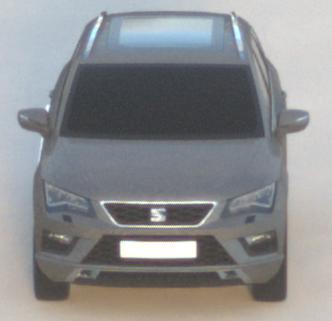
Make: SEAT
Model: Ateca 1.0 TSI Ecomotive
Detailed model: Ateca (5FP)
Model produced from: 2016/08
Model produced until: 2018/08
Doors: 5
Color: gray
Road condition: dry road
Daytime: sunrise or sunset
Contrast: low contrast